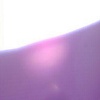
Label: sunburn